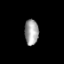
Tissue: lung
Cell type: Endothelial cells
Senescence score: 0.6039
Nuclear area (px): 345
Mean DAPI intensity: 162.614